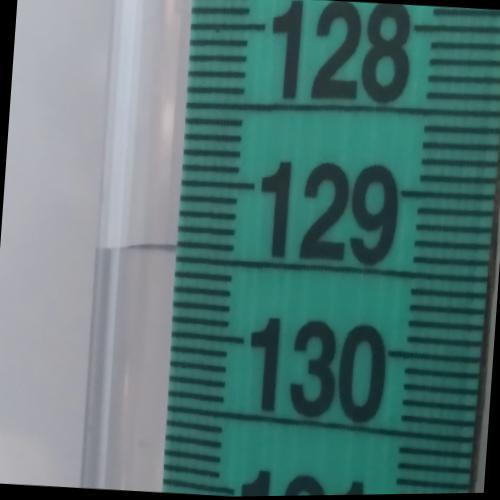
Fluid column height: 129.4 cm